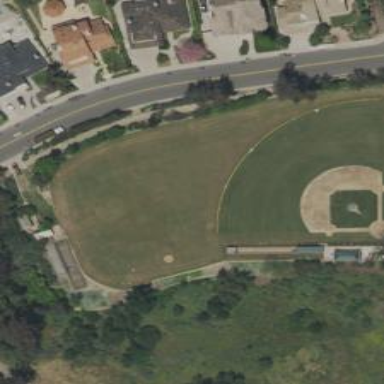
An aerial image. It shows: Baseball pitch for leisure and sports activities.